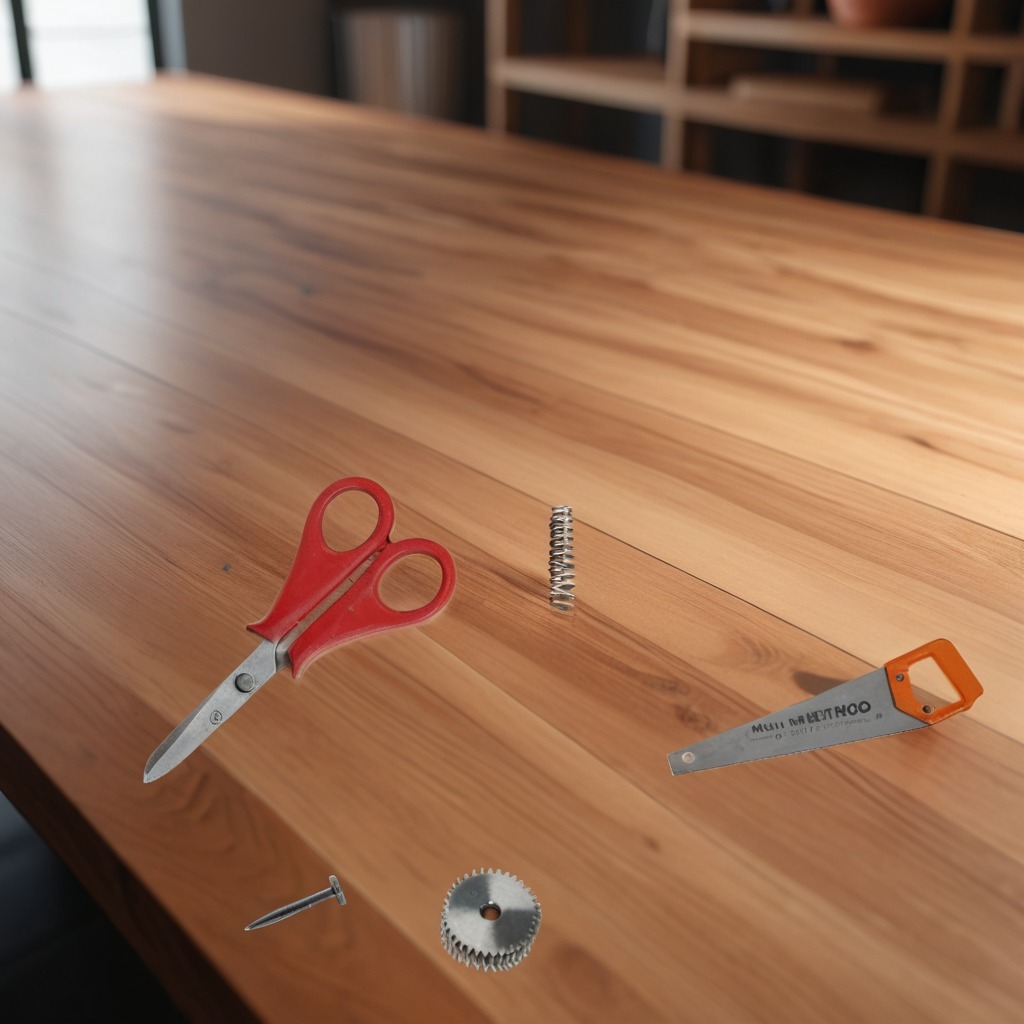
A steel gear with teeth, an iron nail, a coiled metal spring, a handheld metal saw, and a pair of scissors are lying on the wooden table.